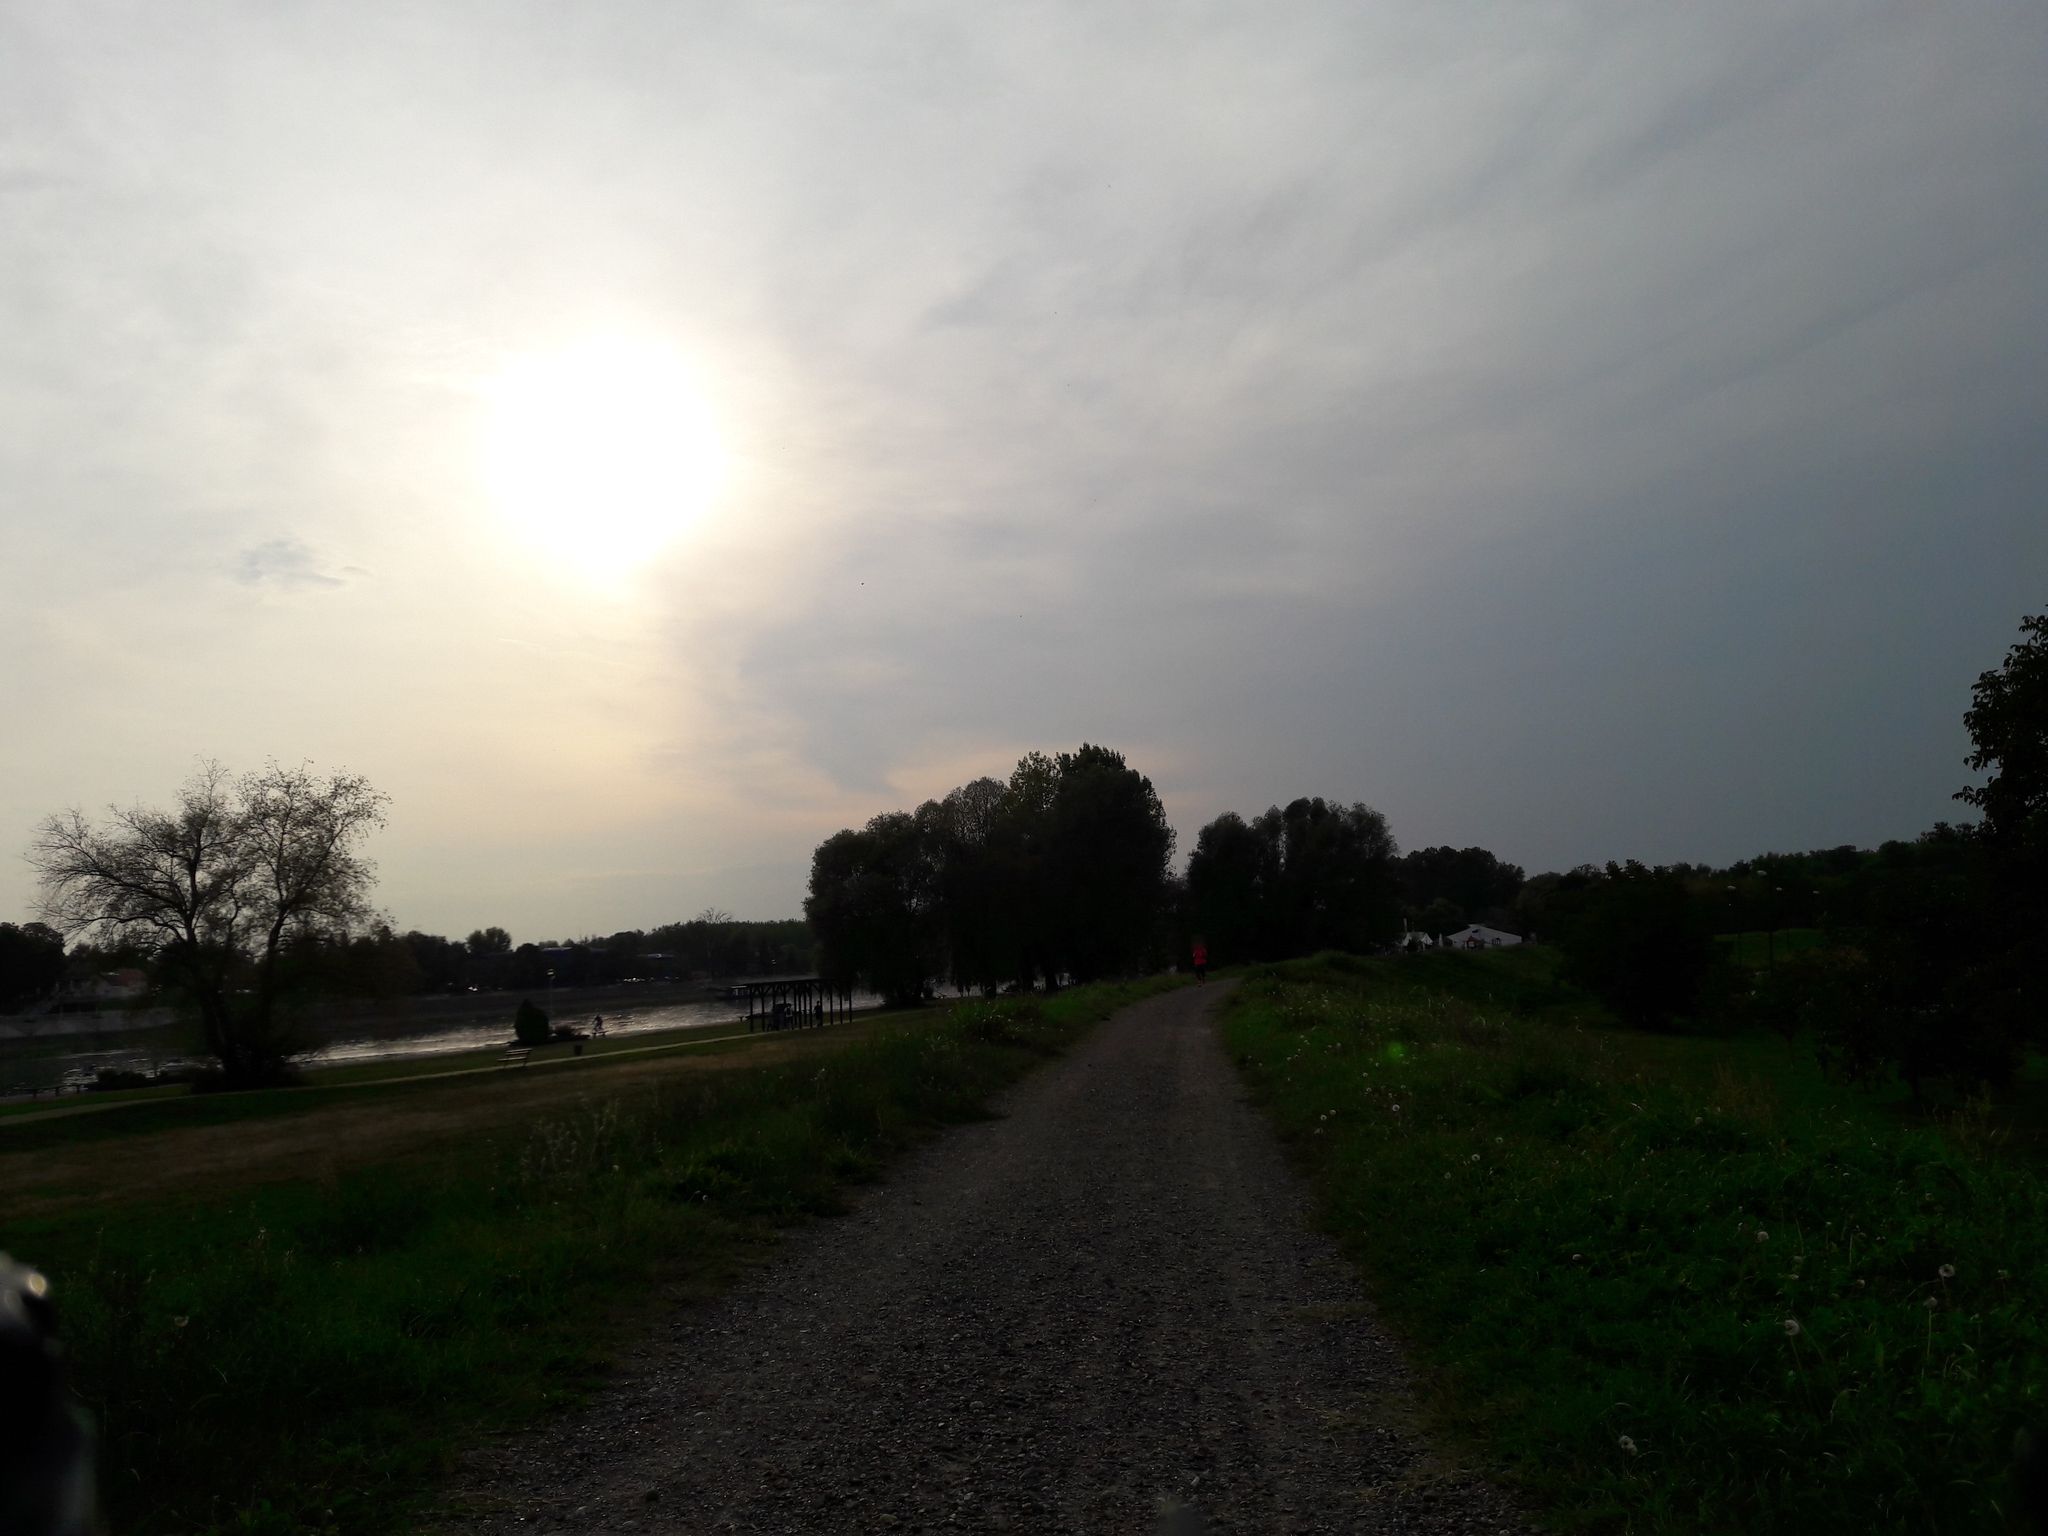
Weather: clear
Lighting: dusk/dawn
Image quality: slightly poor
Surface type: walking surface
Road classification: track, service
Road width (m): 3.0
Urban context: dense urban cluster
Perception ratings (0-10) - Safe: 4.61, Lively: 1.58, Beautiful: 5.44, Boring: 4.76, Depressing: 3.88, Wealthy: 1.65